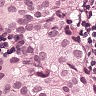
Metastatic tissue present: yes